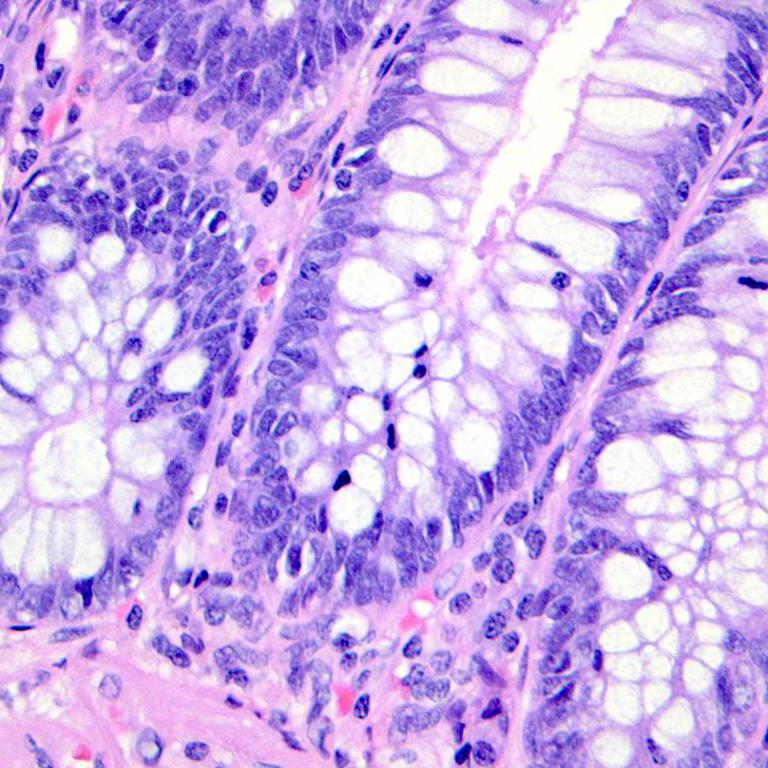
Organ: colon
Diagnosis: benign